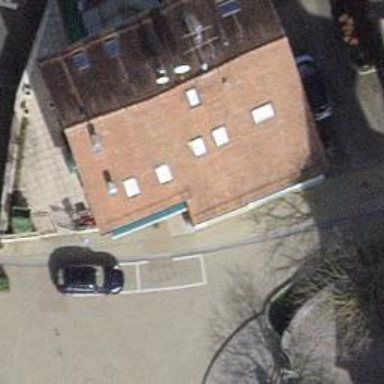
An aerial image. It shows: Convenience shop.